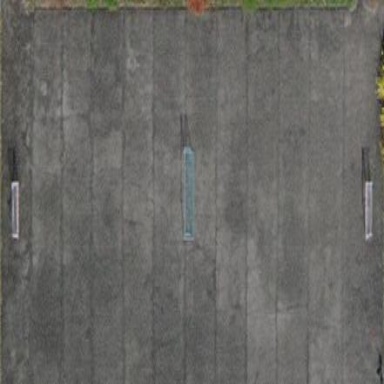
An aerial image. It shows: Asphalt pitch for handball and field hockey.